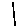
Label: line